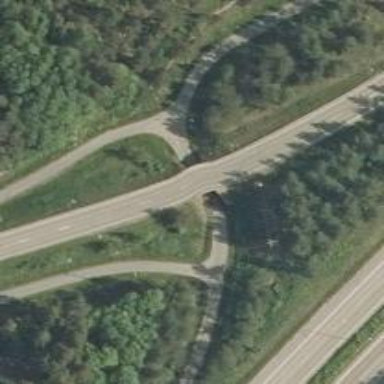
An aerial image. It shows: Asphalt cycleway.